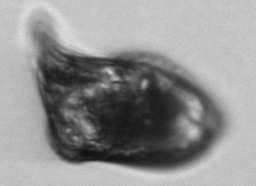
Label: Gyrodinium